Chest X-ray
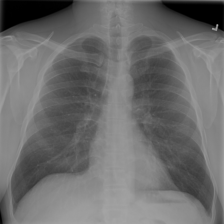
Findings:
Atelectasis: negative
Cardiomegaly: negative
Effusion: negative
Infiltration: negative
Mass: negative
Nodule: negative
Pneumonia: negative
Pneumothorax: negative
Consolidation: negative
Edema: negative
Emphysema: negative
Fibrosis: negative
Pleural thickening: negative
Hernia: negative